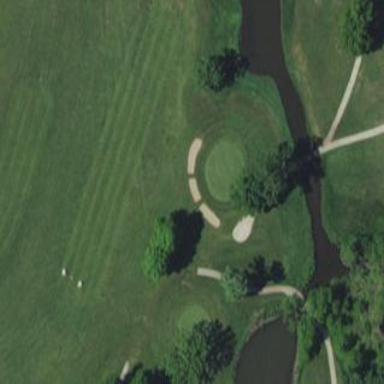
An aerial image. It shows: Rough area in golf course.